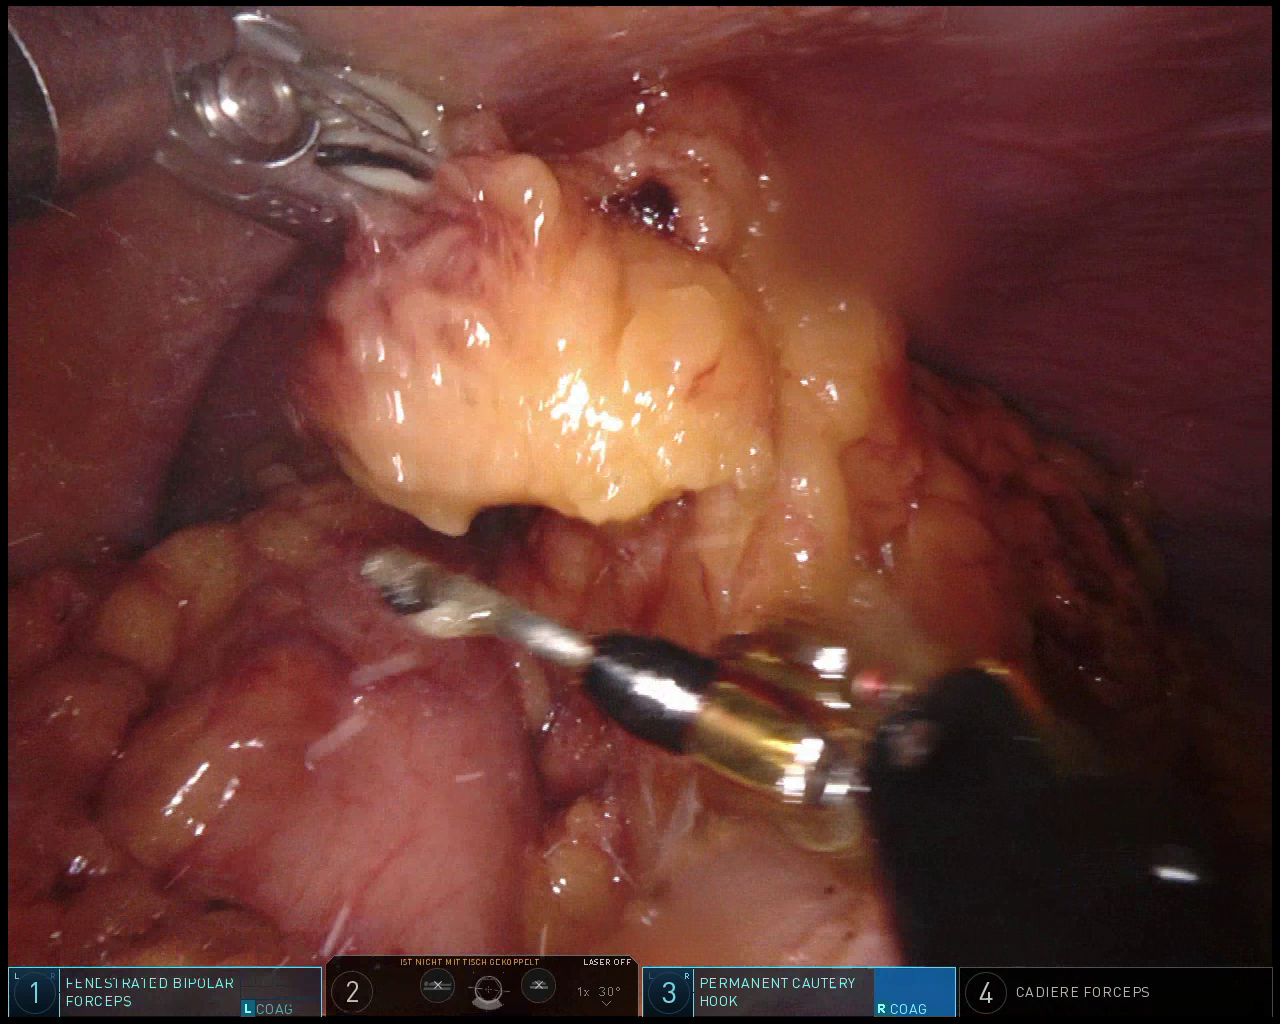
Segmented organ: stomach
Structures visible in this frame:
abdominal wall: yes
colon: yes
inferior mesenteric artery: no
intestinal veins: no
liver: no
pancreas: no
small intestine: no
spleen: no
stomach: yes
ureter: no
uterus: no
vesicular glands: no